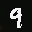
Label: 9